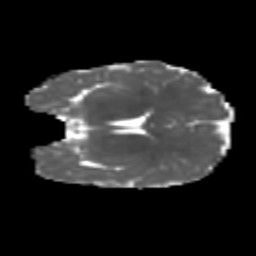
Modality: MD
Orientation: coronal
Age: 8
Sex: female
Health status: healthy